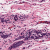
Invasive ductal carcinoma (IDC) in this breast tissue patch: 0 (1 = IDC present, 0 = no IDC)